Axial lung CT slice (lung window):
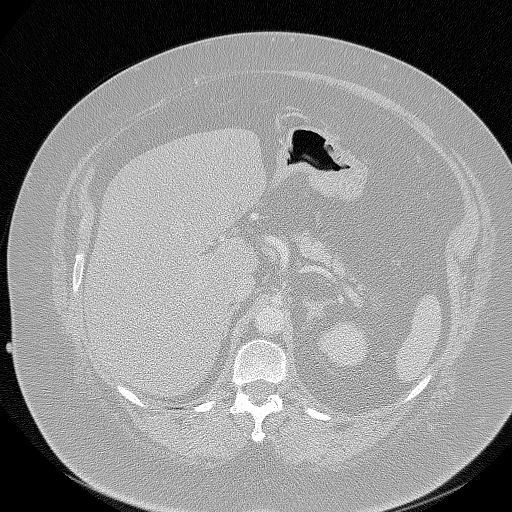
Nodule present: no